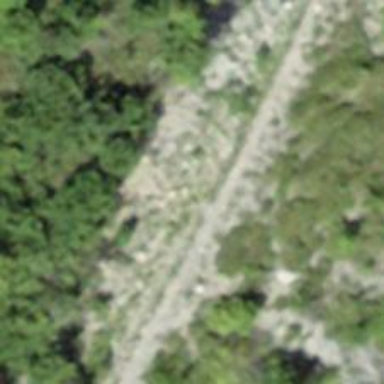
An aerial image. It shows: Unpaved track road.